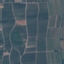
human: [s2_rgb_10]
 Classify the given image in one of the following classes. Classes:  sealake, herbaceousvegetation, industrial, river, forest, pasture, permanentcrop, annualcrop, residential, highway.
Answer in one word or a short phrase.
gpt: PermanentCrop